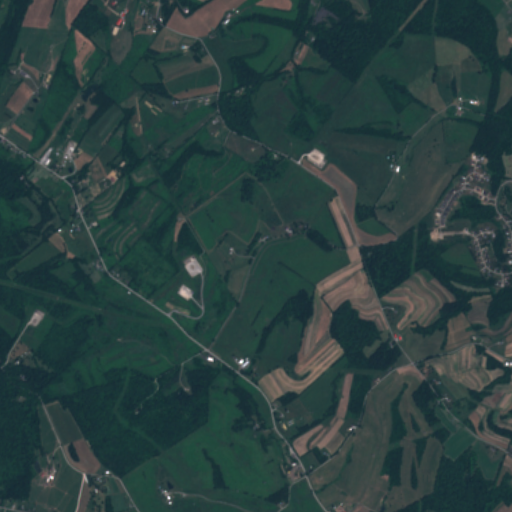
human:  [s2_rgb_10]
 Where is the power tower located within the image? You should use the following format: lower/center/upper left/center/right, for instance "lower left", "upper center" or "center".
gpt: The power tower is located in the lower right of the image.
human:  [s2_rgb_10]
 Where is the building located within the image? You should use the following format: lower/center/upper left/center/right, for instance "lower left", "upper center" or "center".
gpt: The building is located in the lower left of the image.
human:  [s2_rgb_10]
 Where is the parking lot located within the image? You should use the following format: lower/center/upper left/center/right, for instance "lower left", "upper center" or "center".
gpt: There is no parking lot in the image.